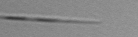
Label: pennate_Pseudo-nitzschia